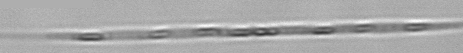
Label: Rhizosolenia